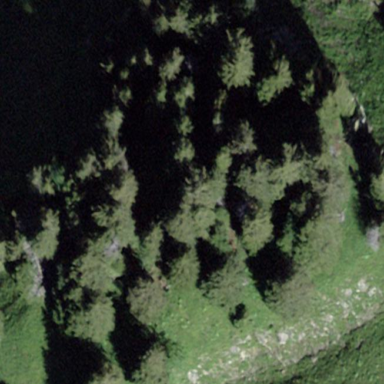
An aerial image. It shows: Beautiful woodland area.